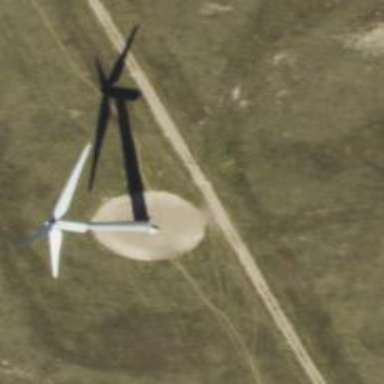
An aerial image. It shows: Wind generator powered by wind turbine.